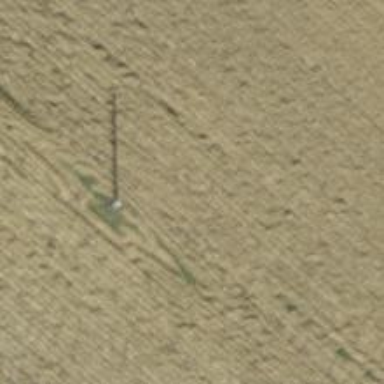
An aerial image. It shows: Power pole.